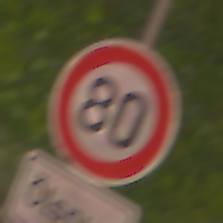
Verkehrszeichen: Geschwindigkeit80
Zusatzzeichen unten: HinweiseAufGefahrenDurchVerbaleAngabe1
Umgebung: Outdoor, Urban
Tageszeit: Night
Wetter: PartlyCloudy
Licht: Artificial
Jahreszeit: NotSpecified
Kontrast: HighContrast